Question: I have an ASP.NET MVC application that is using a T-SQL view I created as part of its data model. I'm able to pull in the view data but I'm getting very poor performance.
If I do a 'SELECT *' on the view in SQL Server 2008 it takes over 20 minutes to return all 187,101 of the rows.
If I do a 'SELECT TOP <PHONE>' on the view I get the same 187,101 rows returned in 2 seconds.
So I included the 'TOP' statement in my view design to try to get better performance in the ASP.NET MVC application but it still takes ~6 seconds to load the results in a WebGrid.
There's obviously something in my view design that is killing performance but I'm not sure how to fix it. I read about clustered index views but I can't schema bind the view because the tables need to be able to be modified.
Here is the 'SELECT' statement I used to create my view:
'''
SELECT TRD.Description AS Pbm,
MV.ExtractHistoryMemberValueId,
MV.FieldDescription,
MV.FieldValue,
HM.ExtractHistoryMemberId,
HM.CaseNum,
HM.CertNum,
HM.ClmtNum,
HM.PlanNum,
EH.ExtractHistoryId,
EH.ExtractDate
FROM OutgoingAccumulators.ExtractHistoryMemberValues AS MV
INNER JOIN OutgoingAccumulators.ExtractHistoryMembers AS HM
ON (MV.ExtractHistoryMember = HM.ExtractHistoryMemberId)
INNER JOIN OutgoingAccumulators.ExtractHistories AS EH
ON (HM.ExtractHistory = EH.ExtractHistoryId)
INNER JOIN OutgoingAccumulators.Extracts AS EX
ON (EH.Extract = EX.ExtractId)
INNER JOIN Accumulators.Interfaces AS INF
ON (EX.Interface = INF.InterfaceId)
INNER JOIN Accumulators.TradingPartners AS TRD
ON (INF.TradingPartner = TRD.TradingPartnerId)
'''
Here is an image of the view design:

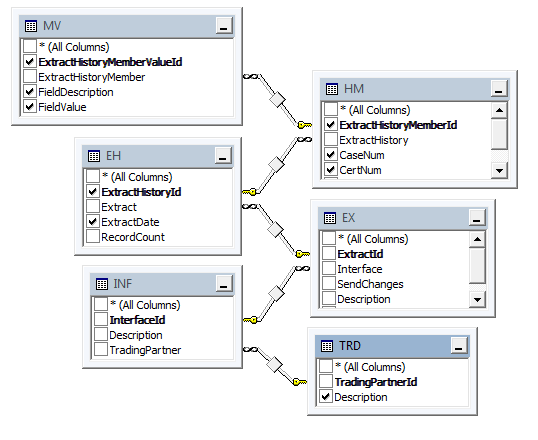
Answer: I found a solution. I added a non-clustered index to the ExtractHistoryMemberValues table like this:
'''
USE [ProcessingDB]
GO
CREATE NONCLUSTERED INDEX [IX_ExtractHistoryMember]
ON [OutgoingAccumulators].[ExtractHistoryMemberValues] ([ExtractHistoryMember])
INCLUDE ([ExtractHistoryMemberValueId],[FieldDescription],[FieldValue])
GO
'''
The view now returns all of the rows in under 2 seconds.
Here is the new execution plan: <URL>